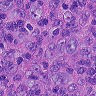
Metastatic tissue present: no